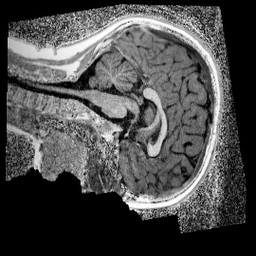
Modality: UNIT1_denoised
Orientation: sagittal
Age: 8
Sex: male
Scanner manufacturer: siemens
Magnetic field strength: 3 T
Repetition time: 4 s
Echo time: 0.00299 s